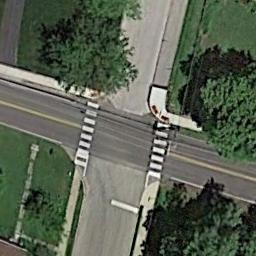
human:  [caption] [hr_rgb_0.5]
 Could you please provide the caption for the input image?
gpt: There are many trees near the intersection .

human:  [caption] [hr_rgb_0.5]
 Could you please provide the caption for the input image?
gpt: At the intersection, There are two zebra crossings and four trees .

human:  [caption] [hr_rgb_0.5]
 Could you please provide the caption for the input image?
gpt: Many trees and large lawns around the intersection .

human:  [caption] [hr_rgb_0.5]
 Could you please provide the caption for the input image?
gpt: An intersection without cars located in a green area .

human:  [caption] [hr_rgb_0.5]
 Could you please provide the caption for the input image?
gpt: There are green lawns and trees around the intersection .